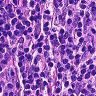
Metastatic tissue present: no